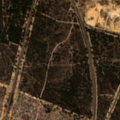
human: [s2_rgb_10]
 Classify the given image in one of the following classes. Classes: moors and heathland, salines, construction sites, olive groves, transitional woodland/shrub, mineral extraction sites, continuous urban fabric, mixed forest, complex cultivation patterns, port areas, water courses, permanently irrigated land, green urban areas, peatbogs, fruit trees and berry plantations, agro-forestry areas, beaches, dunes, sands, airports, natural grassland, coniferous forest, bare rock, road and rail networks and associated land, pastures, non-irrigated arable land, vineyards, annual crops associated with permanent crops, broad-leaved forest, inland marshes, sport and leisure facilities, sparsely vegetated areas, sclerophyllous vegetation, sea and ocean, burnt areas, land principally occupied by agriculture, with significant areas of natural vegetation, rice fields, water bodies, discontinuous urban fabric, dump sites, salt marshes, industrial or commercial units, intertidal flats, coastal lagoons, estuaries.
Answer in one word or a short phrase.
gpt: mineral extraction sites, coniferous forest, transitional woodland/shrub